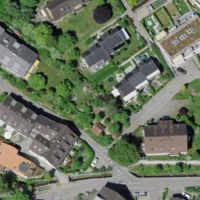
EUNIS habitat code: 55
Species observed at this site:
Tanacetum vulgare